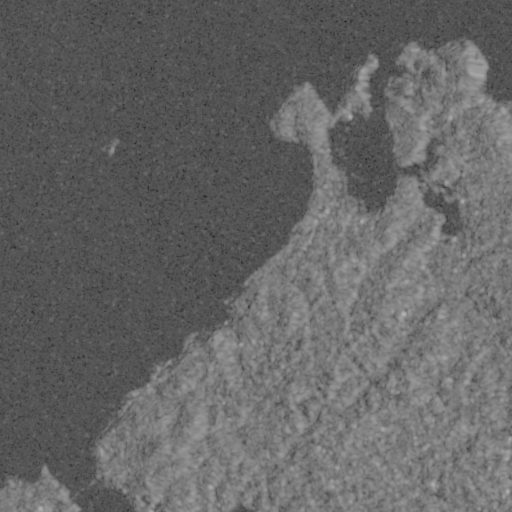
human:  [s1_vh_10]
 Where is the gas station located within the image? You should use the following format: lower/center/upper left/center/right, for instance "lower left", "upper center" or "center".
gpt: The gas station is located in the lower right of the image.
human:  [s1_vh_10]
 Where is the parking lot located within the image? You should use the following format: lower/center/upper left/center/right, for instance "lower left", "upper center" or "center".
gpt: The parking lot is located in the lower left of the image.
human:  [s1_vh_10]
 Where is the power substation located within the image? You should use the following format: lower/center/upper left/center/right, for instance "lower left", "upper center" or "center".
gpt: The power substation is located in the lower right of the image.
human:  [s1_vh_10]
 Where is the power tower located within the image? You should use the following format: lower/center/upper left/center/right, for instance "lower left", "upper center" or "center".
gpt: The power tower is located in the lower right of the image.
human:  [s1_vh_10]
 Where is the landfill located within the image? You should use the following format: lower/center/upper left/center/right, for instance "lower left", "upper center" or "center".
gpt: There is no landfill in the image.

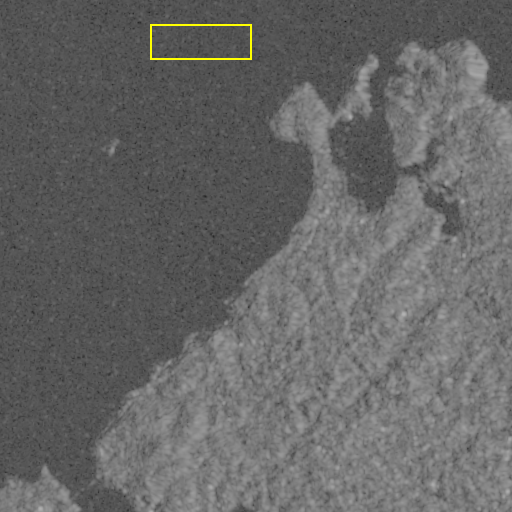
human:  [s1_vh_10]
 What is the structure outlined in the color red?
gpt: There is no red outline.
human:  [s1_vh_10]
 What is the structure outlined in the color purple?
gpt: There is no structure outlined in purple.